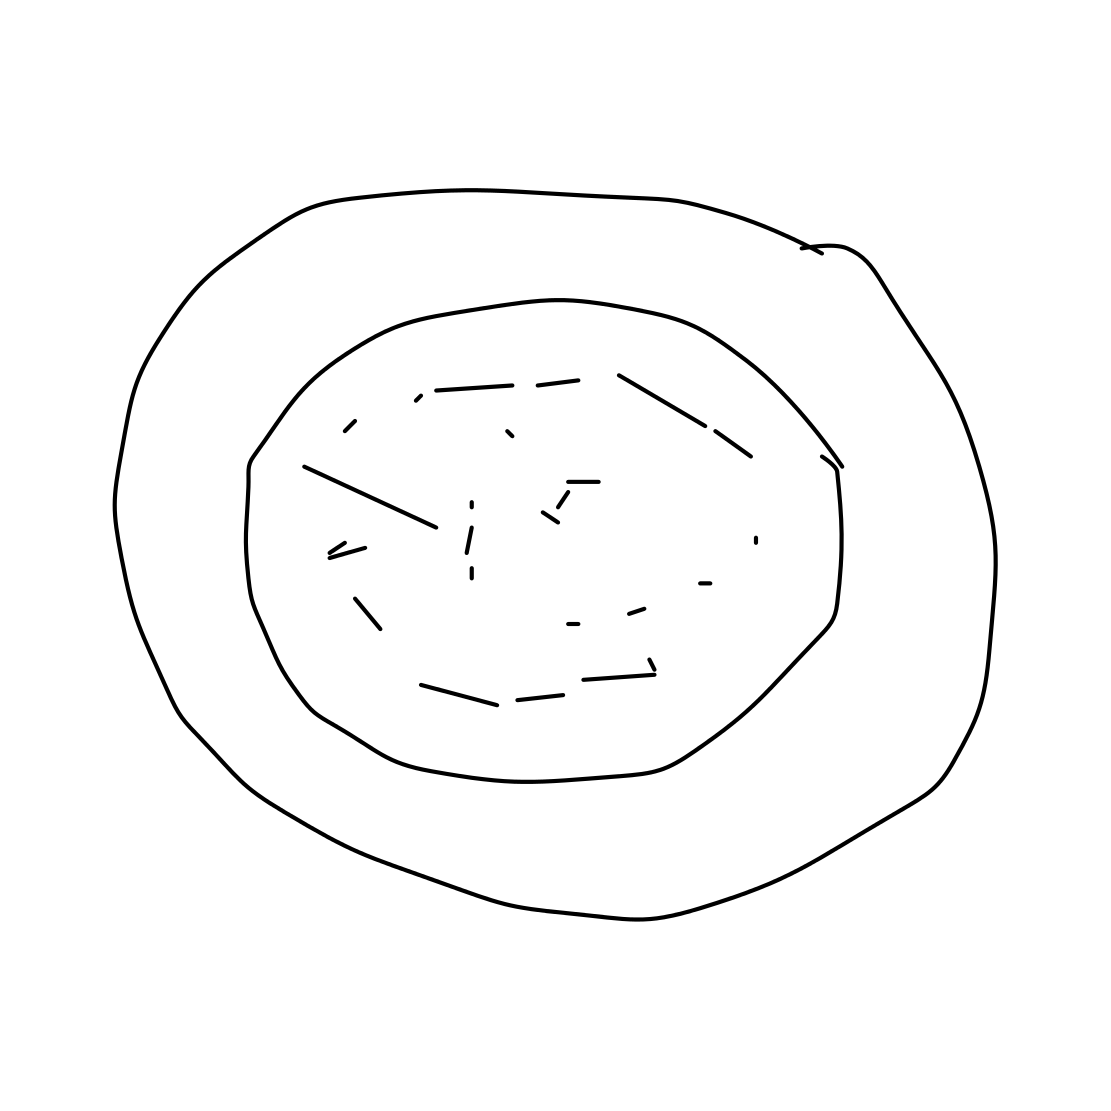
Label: hamburger